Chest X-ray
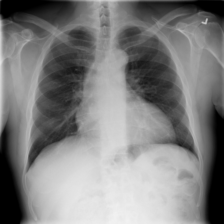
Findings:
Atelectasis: negative
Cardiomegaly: negative
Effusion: negative
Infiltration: negative
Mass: negative
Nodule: negative
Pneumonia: negative
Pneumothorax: negative
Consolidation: negative
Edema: negative
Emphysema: negative
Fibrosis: negative
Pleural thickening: negative
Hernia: negative